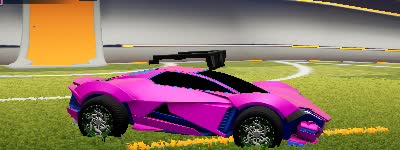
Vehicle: werewolf